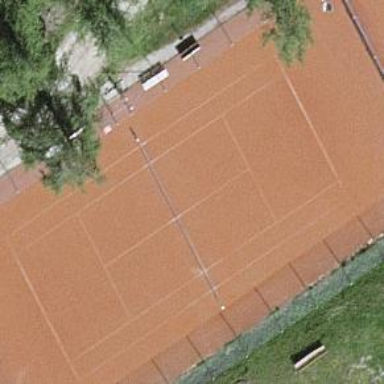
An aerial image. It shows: Tennis court on pitch designated for leisure land.